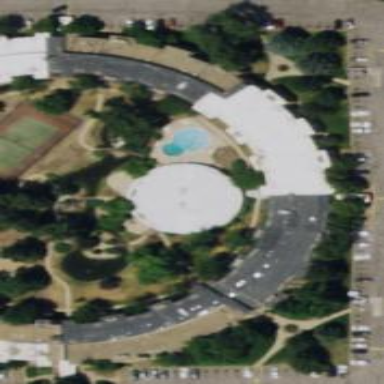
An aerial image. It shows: Swimming pool area designated for leisure and sport.